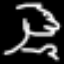
Label: frog